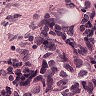
Metastatic tissue present: yes